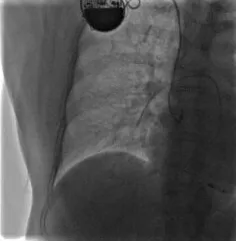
Chest fluoroscopy from different body positions (a-c).
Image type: radiology (x_ray)